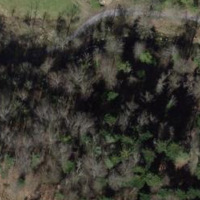
EUNIS habitat code: 41
Species observed at this site:
Lamium galeobdolon
Caltha palustris